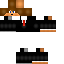
A male human skin with dark skin, wearing brown long hair dressed in a blue hoodie and black pants, featuring a closed mouth.